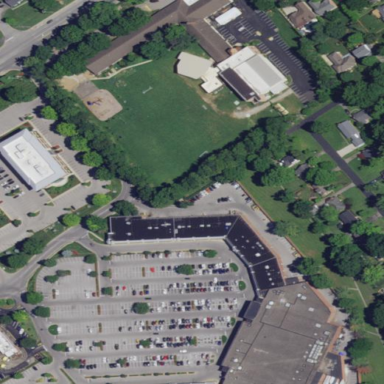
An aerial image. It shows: School.